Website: slack
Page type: payment
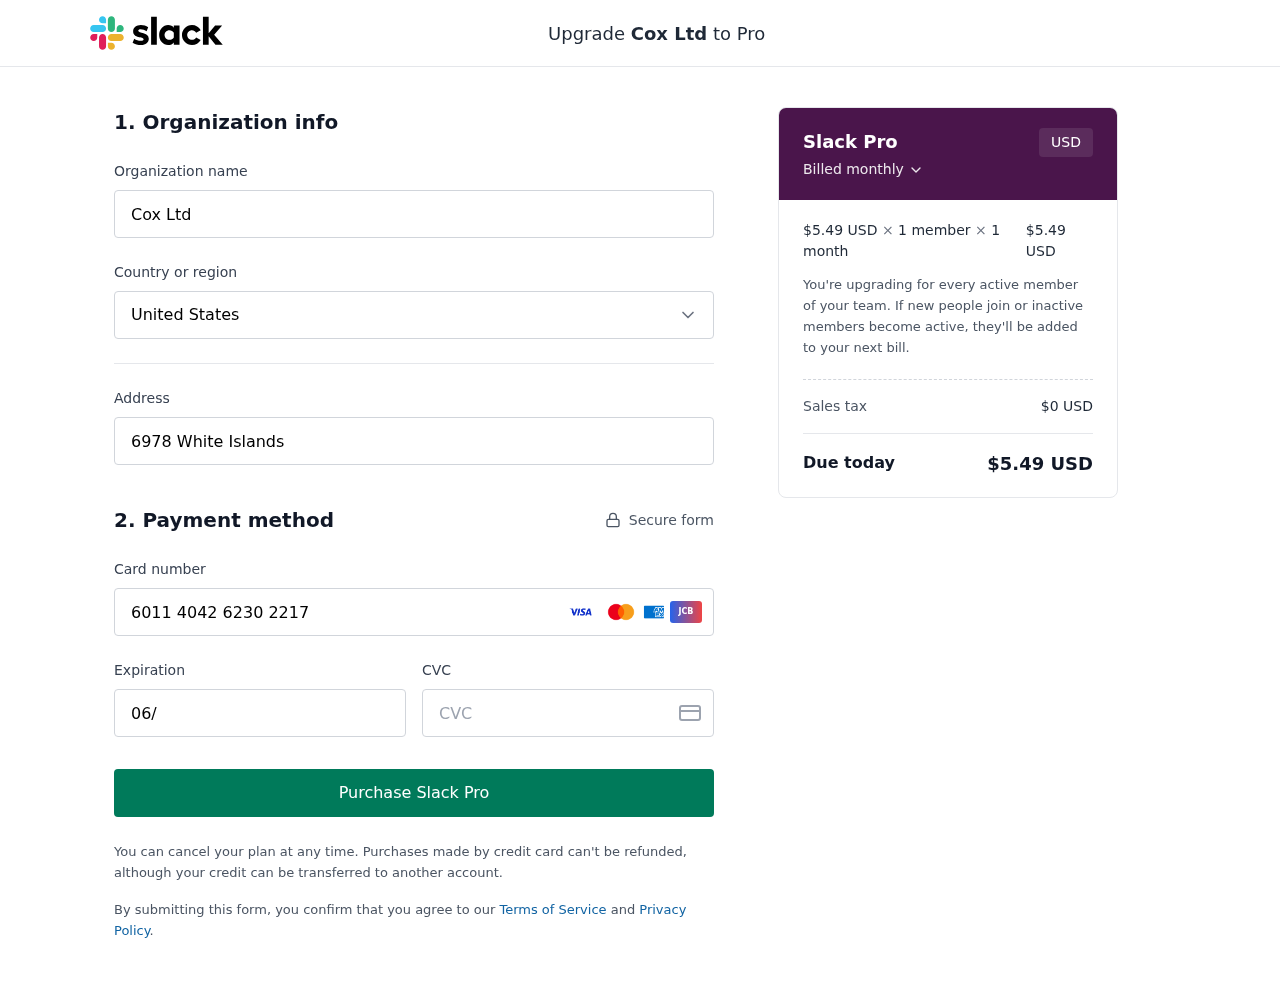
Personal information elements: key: PII_CARD_CVV
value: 840
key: PII_CARD_EXPIRY
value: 06/29
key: PII_CARD_NUMBER
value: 6011 4042 6230 2217
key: PII_COMPANY
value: Cox Ltd
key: PII_COUNTRY
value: United States
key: PII_STREET
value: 6978 White Islands
Product elements: key: PRODUCT1_PRICE
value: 5.49
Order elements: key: ORDER_SUBTOTAL
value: $5.49 USD
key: ORDER_TAX
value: $0 USD
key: ORDER_TOTAL
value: $5.49 USD